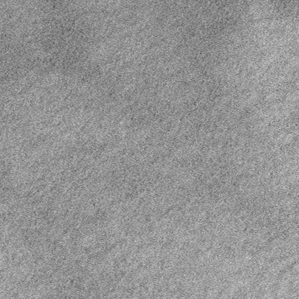
Label: frost